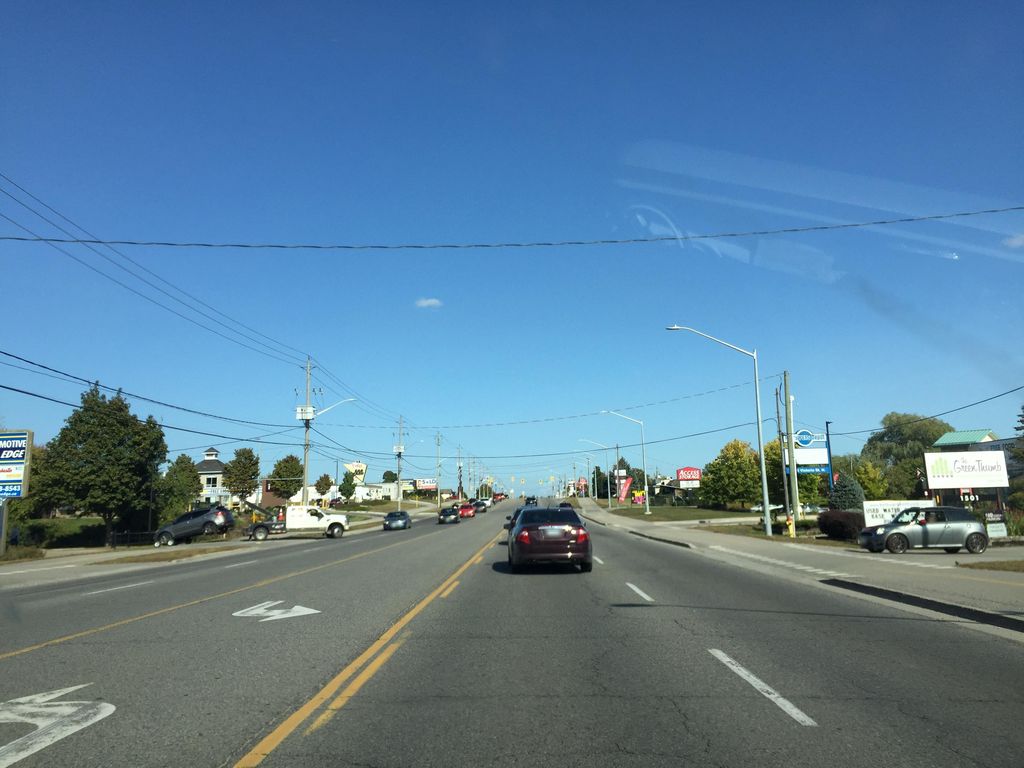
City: kitchener-waterloo